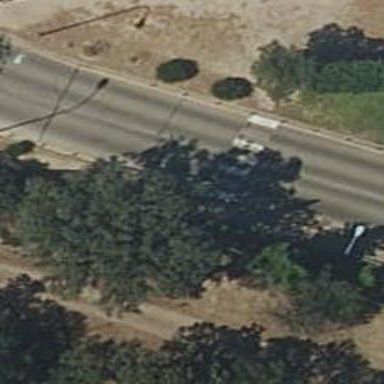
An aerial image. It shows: Marked road crossing.